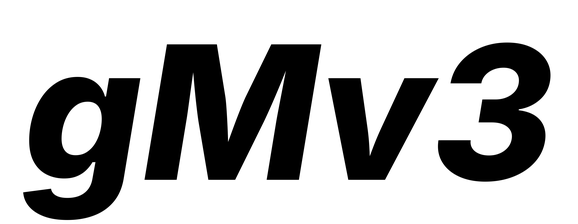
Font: Inter-Italic_ExtraBold_Italic